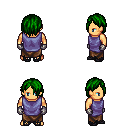
a pixel art fantasy rpg character, male body template, human, tanned skin, chain tabard jacket, robe skirt, green bangs hairstyle, metal gloves, ghillies, four views (front, back, left, right), 2x2 character sprite sheet, small pixel art, hard edges, no anti-aliasing